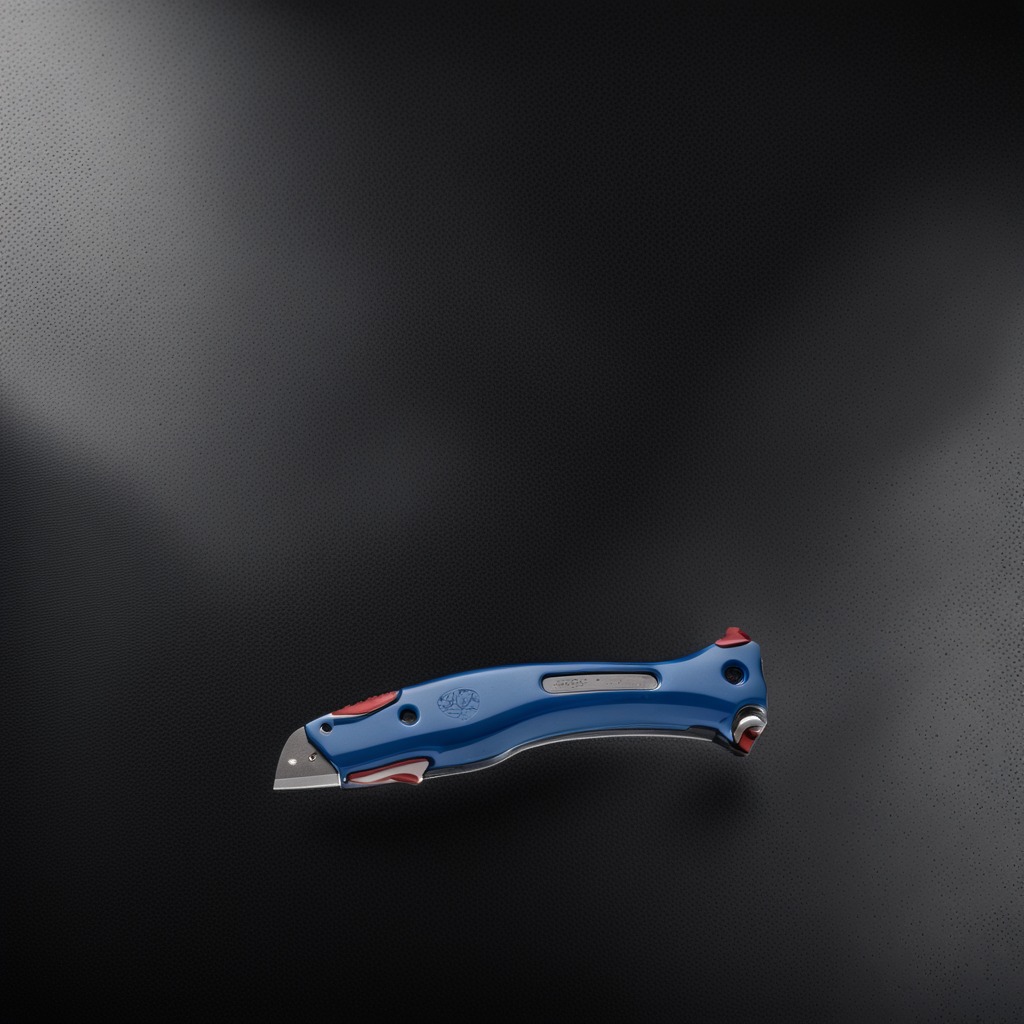
A utility knife lies on a clean granite tabletop covered with a black rubber mat inside a workshop at night dim ambient light soft shadows worn but beneath the mat